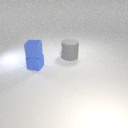
small blue rubber cube above small blue rubber cube